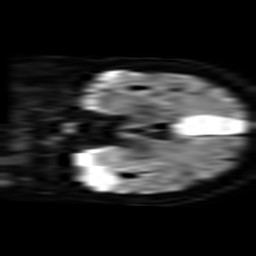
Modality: TRACE
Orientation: coronal
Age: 55
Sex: female
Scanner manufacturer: philips
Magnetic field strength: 3 T
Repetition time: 3.08 s
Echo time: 0.076 s